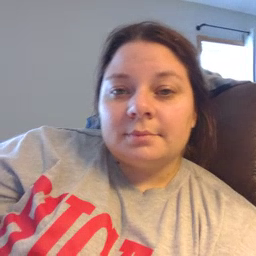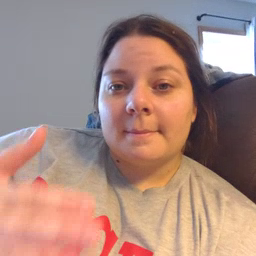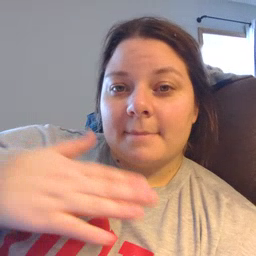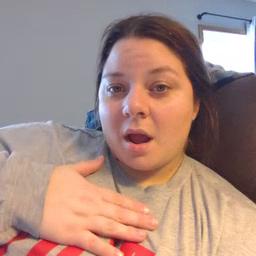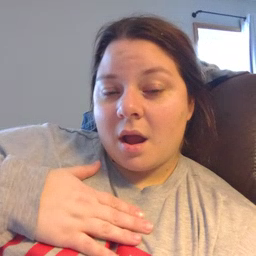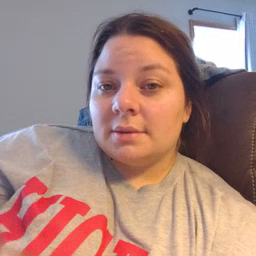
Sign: minemy